【题型】填空题　【知识点】平面几何　【难度】easy
三个圆的周长比为$2:5:9$，三个圆的圆心在同一点上，如图所示，那么阴影部分的面积是最大圆面积的\underline{\quad\quad}（填“几分之几”）．

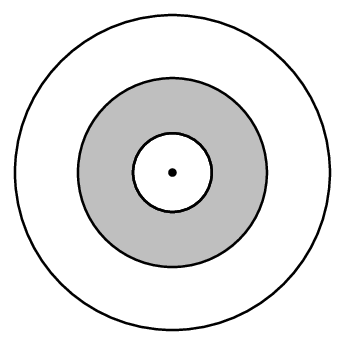
【解答】
\vspace{8pt}
\textbf{【答案】}$\dfrac{7}{27}$

\vspace{5pt}
\textbf{【分析】}根据三个圆的周长比得到三个圆的半径比，再用圆的面积公式表示出阴影部分和最大圆的面积，最后进行相比、化简即可．

\vspace{5pt}
\textbf{【解答】}解：$\because$ 三个圆的周长比为$2:5:9$，

$\therefore$ 三个圆的半径比为$2:5:9$．

阴影部分面积：$5^2\pi - 2^2\pi = 21\pi$；

大圆的面积：$9^2\pi = 81\pi$，

$21\pi:81\pi = 7:27$，

故答案为：$\dfrac{7}{27}$．

\vspace{5pt}
\textbf{【点评】}本题考查了圆的面积，解题的关键是运用圆的面积公式来解答．